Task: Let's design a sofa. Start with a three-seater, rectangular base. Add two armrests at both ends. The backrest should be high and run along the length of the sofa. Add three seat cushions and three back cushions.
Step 219:
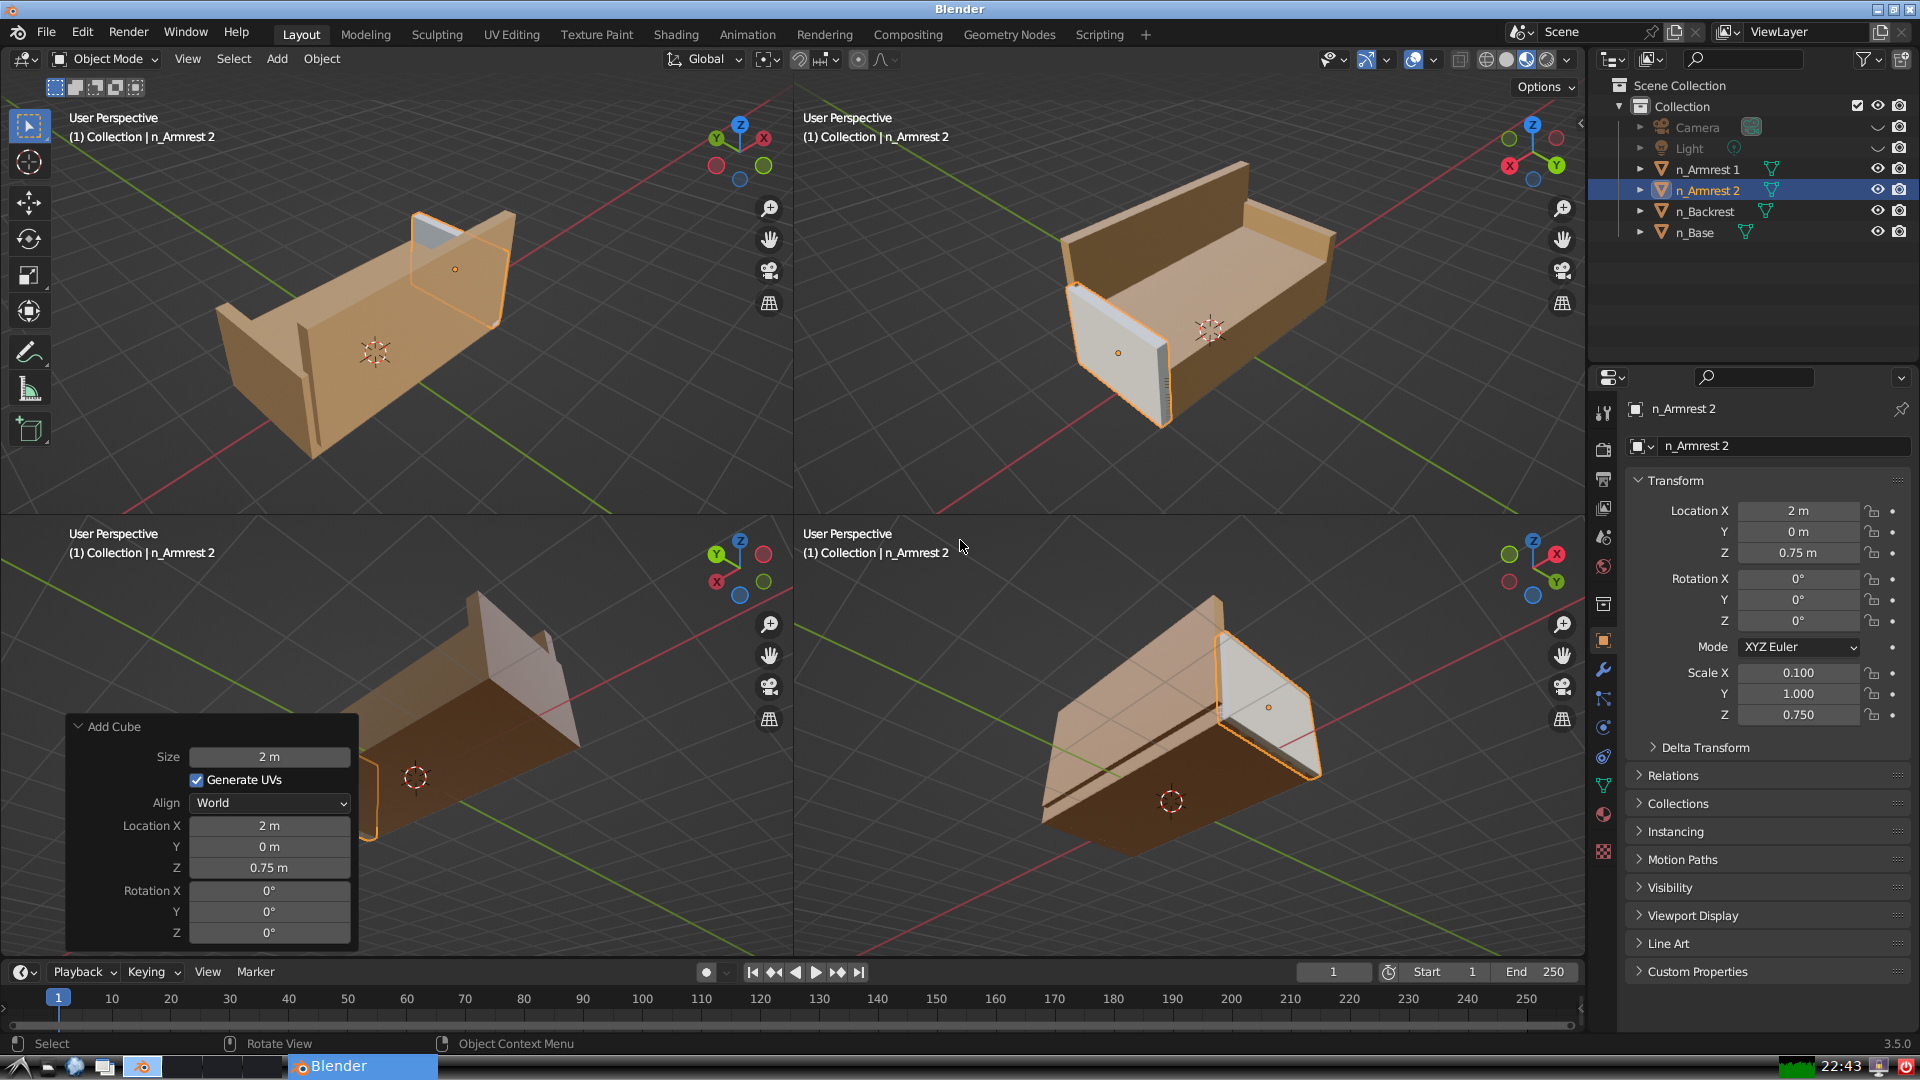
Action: {"key_press": ['Ctrl, Home']}